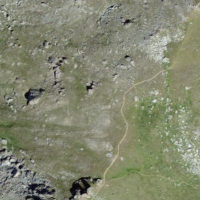
EUNIS habitat code: 31
Species observed at this site:
Silene acaulis
Aster alpinus
Sempervivum montanum